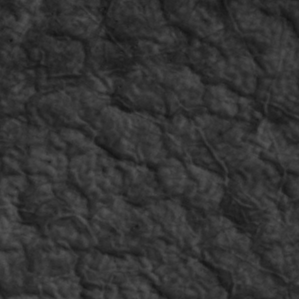
Label: non_frost